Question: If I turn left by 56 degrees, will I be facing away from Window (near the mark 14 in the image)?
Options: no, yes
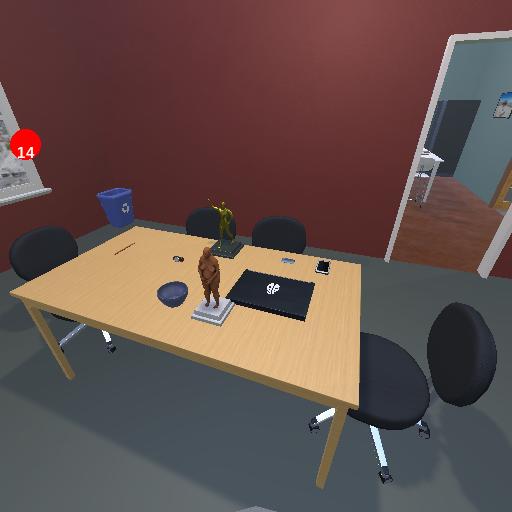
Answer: no